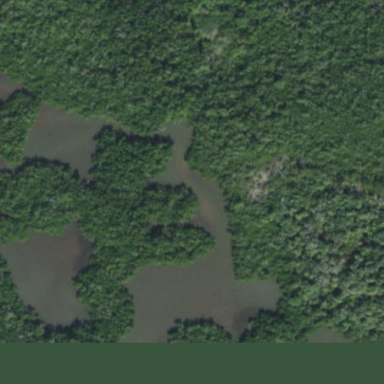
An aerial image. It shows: Wetland area dominated by mangroves.